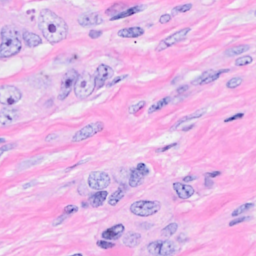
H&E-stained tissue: Breast